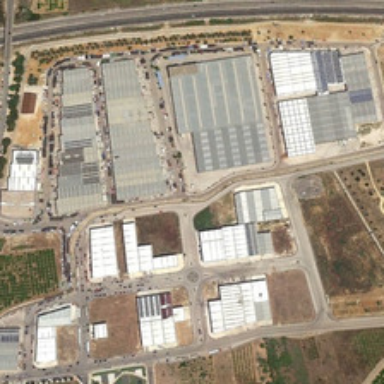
Many buildings and green trees are in an industrial area .